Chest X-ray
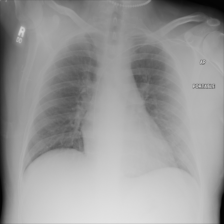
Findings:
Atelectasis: negative
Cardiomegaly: negative
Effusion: negative
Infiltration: negative
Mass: negative
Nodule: negative
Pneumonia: negative
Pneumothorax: negative
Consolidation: negative
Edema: negative
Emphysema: negative
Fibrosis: negative
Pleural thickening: negative
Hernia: negative